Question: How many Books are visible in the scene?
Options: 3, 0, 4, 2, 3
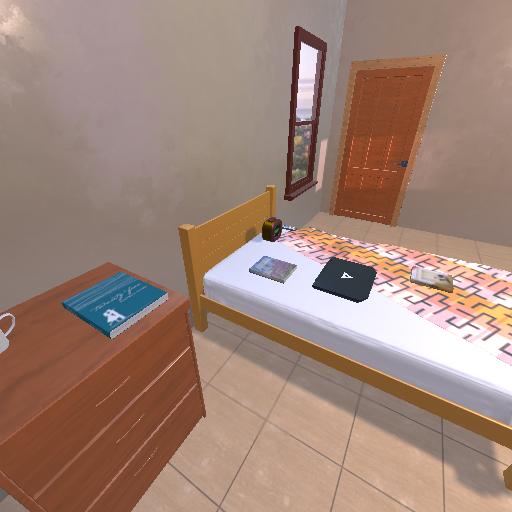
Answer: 3